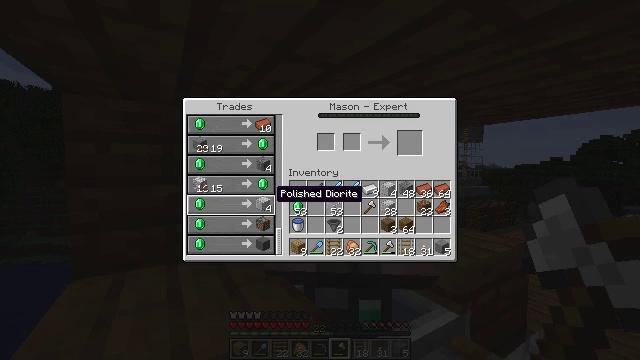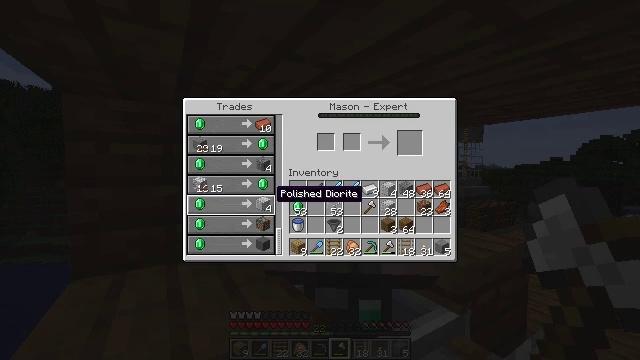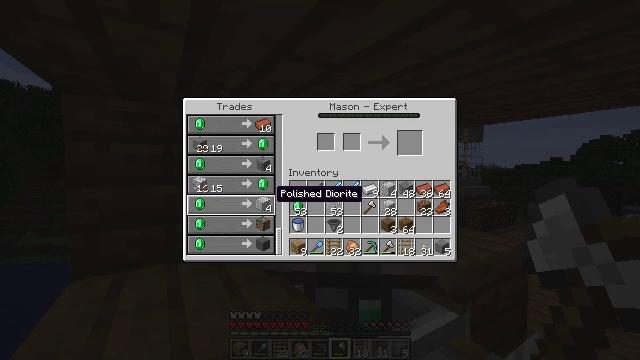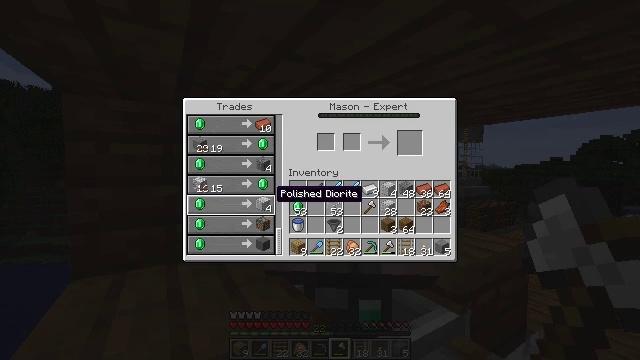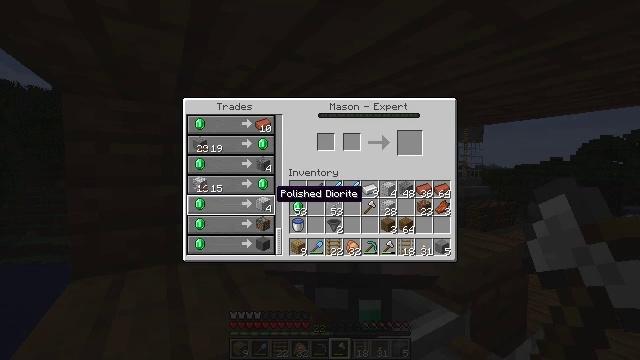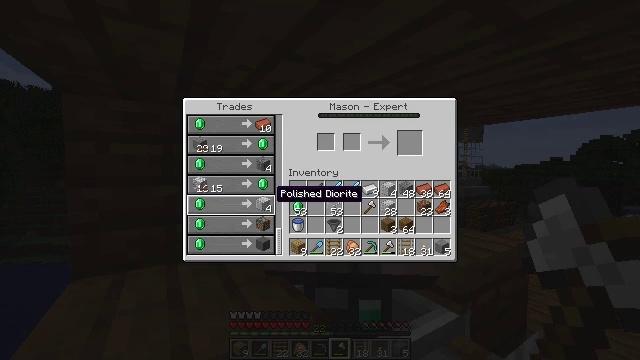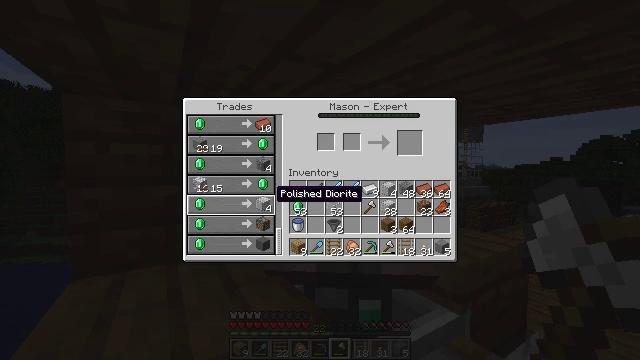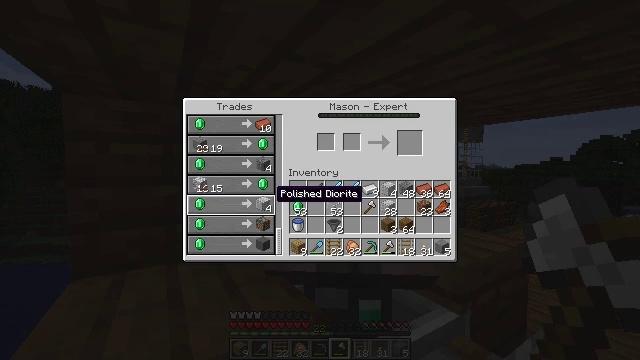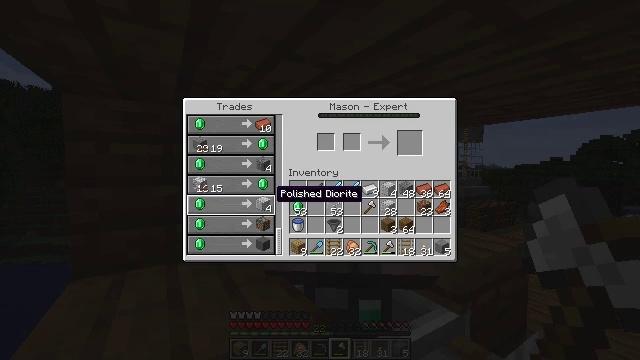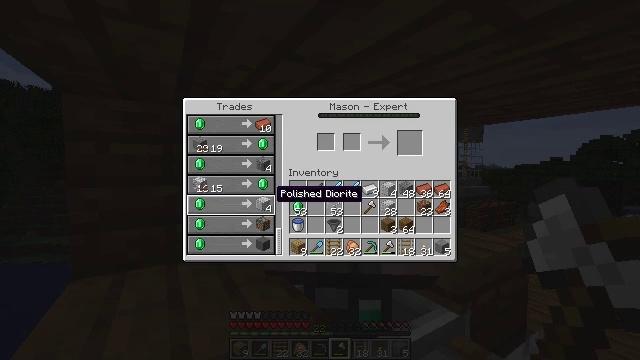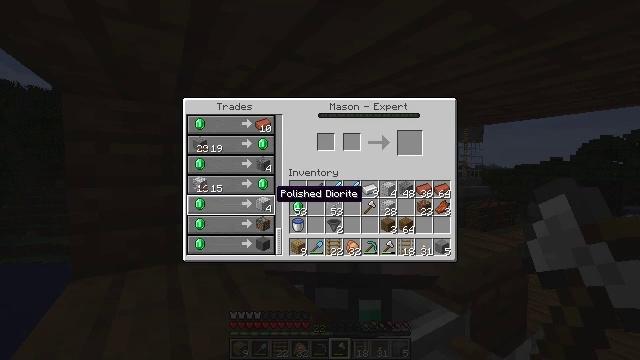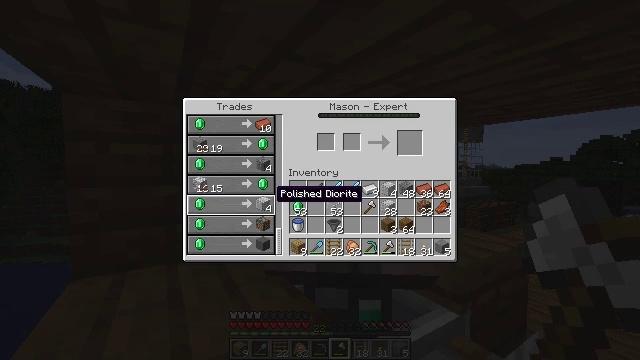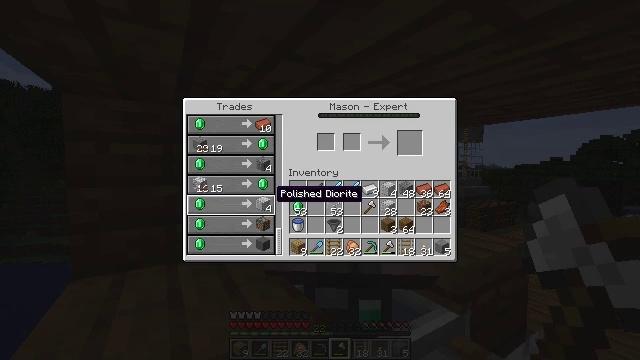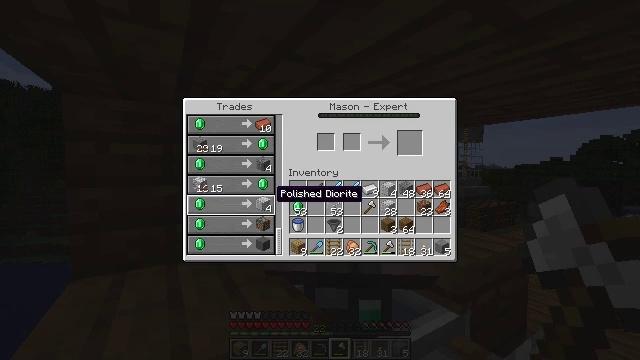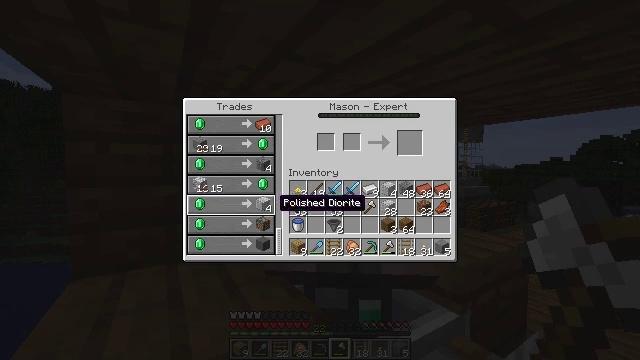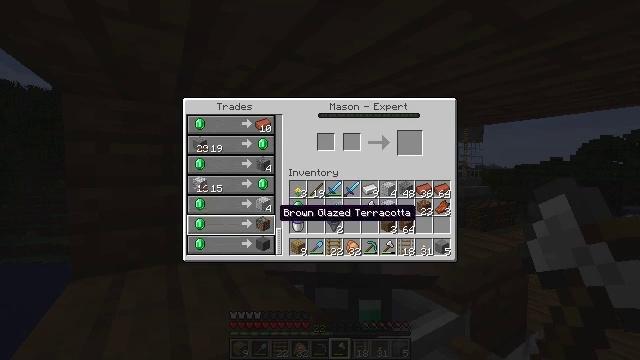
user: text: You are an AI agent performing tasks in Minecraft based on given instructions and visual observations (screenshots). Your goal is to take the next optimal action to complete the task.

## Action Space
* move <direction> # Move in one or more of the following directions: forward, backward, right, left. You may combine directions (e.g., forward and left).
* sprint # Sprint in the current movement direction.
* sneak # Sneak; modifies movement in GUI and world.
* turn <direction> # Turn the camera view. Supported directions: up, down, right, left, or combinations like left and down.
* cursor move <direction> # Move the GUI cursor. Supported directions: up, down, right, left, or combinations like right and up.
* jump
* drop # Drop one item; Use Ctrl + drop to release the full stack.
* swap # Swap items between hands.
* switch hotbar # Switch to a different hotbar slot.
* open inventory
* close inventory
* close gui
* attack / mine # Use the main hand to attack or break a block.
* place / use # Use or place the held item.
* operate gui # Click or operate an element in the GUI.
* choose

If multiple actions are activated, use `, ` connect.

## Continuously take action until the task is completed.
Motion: motion action
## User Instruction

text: Create polished diorite by combining diorite in the crafting interface.
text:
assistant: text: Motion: no_op
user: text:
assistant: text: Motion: no_op
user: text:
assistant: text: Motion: no_op
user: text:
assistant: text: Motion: no_op
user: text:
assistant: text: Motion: no_op
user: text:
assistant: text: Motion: no_op
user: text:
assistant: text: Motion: no_op
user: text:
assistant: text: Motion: no_op
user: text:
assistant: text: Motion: no_op
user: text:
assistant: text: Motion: no_op
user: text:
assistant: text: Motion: no_op
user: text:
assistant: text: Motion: no_op
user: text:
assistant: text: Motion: no_op
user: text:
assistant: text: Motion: cursor move down
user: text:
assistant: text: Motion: cursor move down
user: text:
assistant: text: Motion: cursor move down
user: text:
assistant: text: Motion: cursor move down
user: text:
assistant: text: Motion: no_op
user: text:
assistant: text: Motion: no_op
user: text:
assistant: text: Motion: no_op
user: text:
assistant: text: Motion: no_op
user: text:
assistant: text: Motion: no_op
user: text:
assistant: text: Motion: no_op
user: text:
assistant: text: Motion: no_op
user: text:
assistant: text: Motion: no_op
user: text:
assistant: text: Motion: no_op
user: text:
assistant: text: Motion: no_op
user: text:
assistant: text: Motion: no_op
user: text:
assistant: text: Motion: no_op
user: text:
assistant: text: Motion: no_op